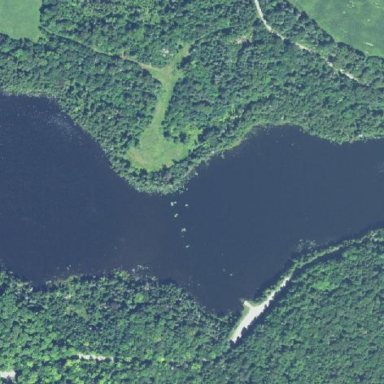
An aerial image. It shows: Pond or reservoir of natural water.